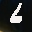
Label: 6